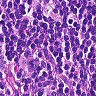
Metastatic tissue present: no